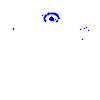
Particle: pion